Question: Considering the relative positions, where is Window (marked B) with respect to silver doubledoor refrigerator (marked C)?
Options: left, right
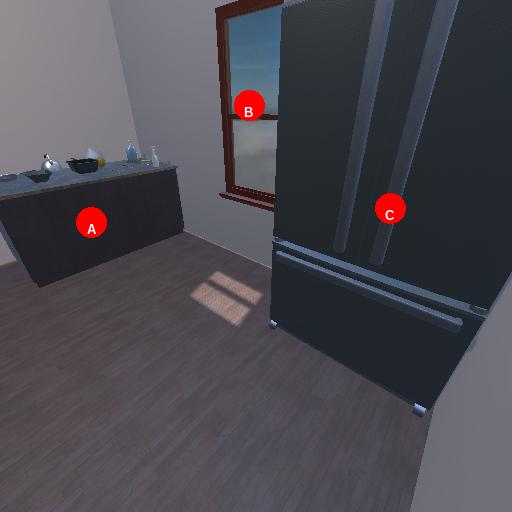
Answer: left